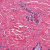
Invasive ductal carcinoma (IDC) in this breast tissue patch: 0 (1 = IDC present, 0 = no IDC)